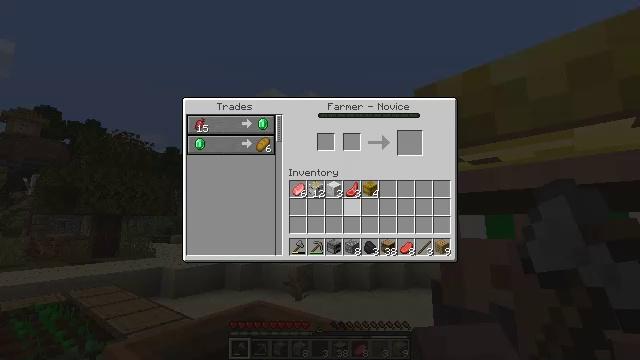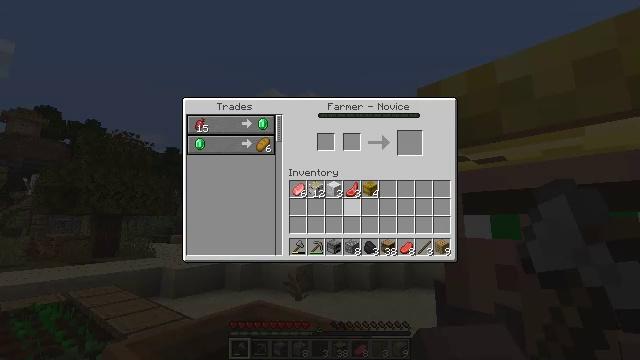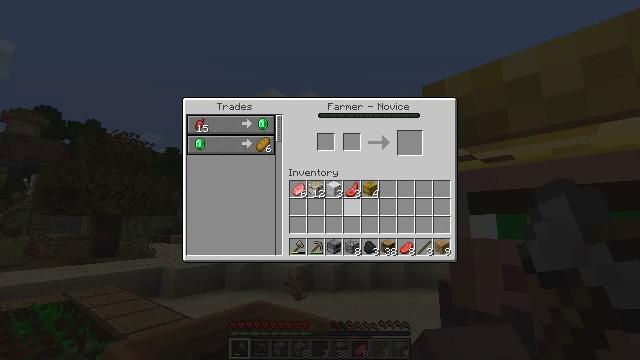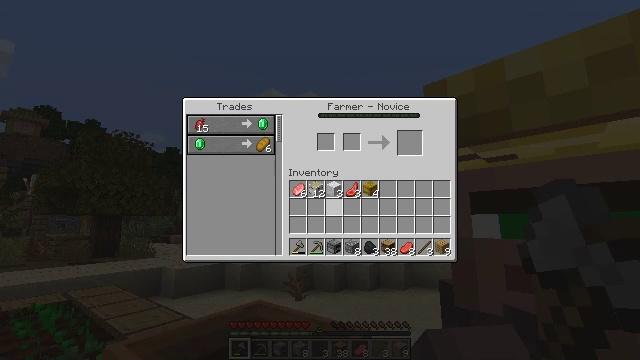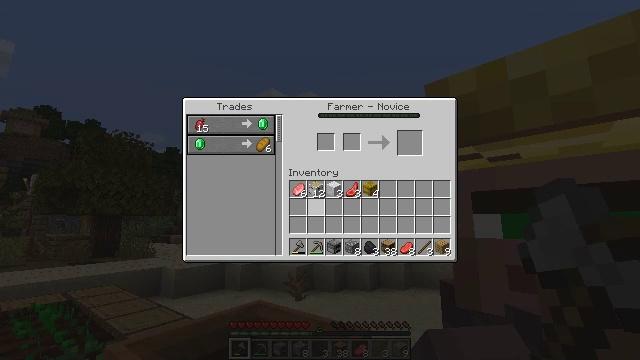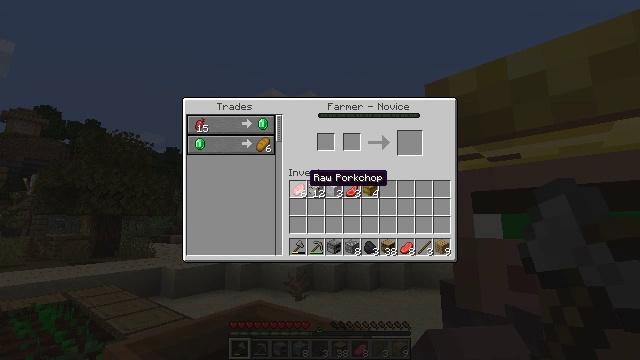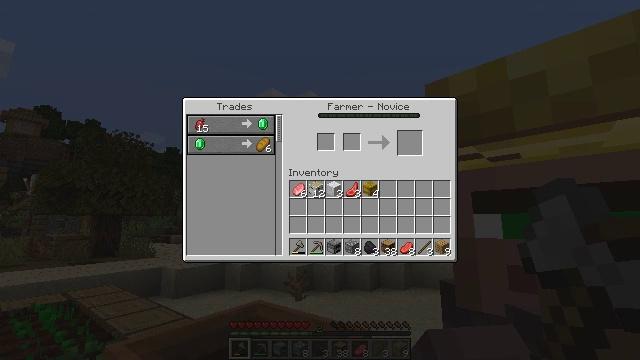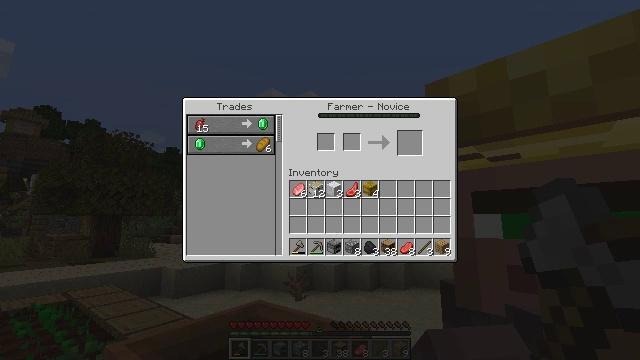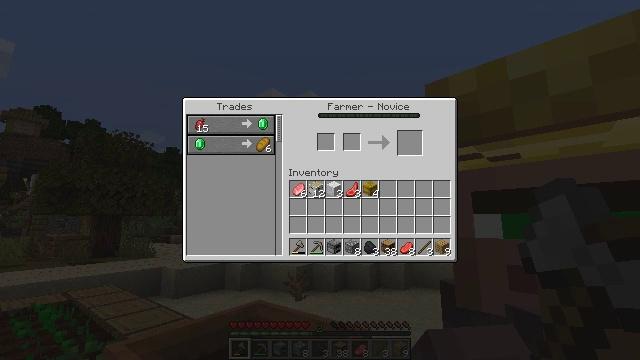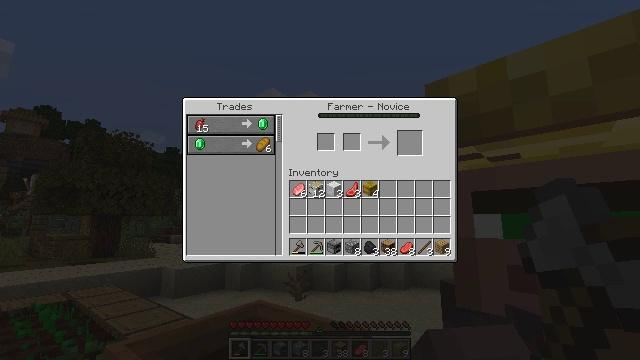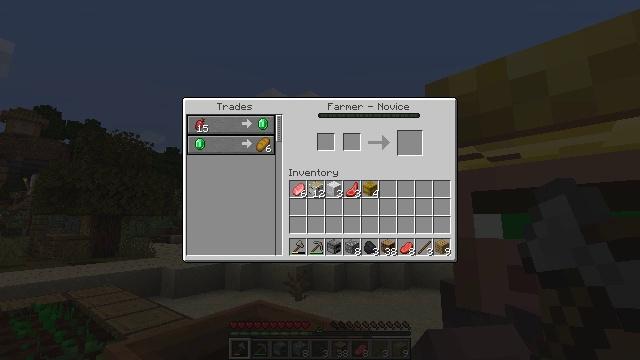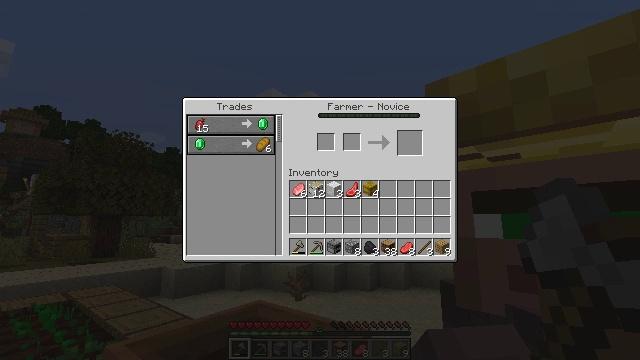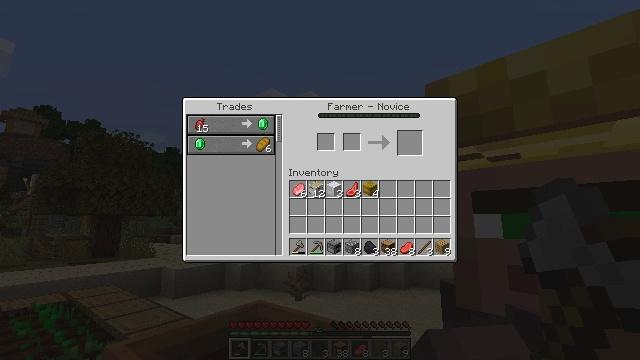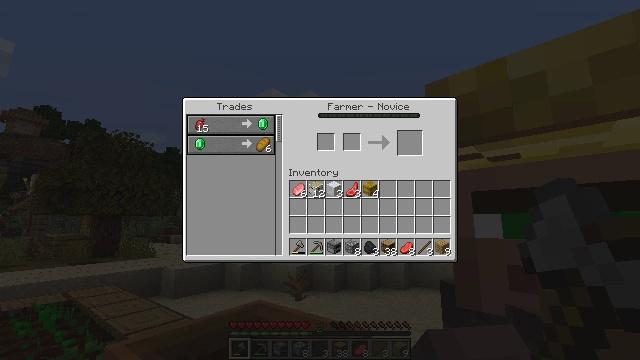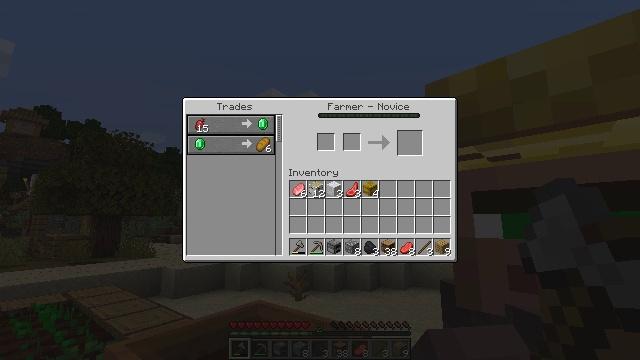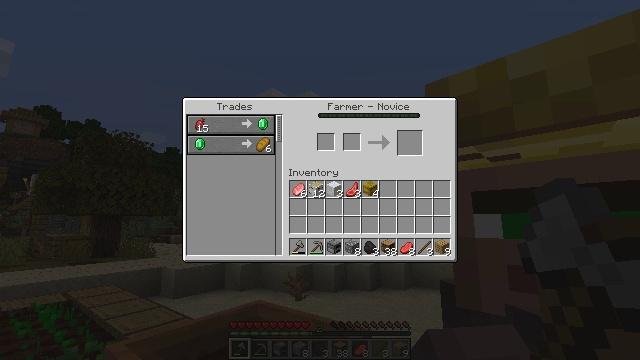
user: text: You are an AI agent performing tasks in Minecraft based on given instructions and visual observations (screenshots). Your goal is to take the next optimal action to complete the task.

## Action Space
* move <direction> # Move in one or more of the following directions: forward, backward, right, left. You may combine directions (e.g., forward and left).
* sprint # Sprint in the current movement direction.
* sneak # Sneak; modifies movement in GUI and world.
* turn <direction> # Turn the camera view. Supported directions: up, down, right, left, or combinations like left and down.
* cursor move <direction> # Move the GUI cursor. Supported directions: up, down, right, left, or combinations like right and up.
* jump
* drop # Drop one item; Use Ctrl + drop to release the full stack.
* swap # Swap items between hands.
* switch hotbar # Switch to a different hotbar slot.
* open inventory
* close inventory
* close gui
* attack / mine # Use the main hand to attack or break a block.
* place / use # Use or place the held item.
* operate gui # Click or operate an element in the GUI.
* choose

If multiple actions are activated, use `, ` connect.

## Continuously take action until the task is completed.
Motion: motion action
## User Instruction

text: Gather the composter from your farm.
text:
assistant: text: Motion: no_op
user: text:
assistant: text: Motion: no_op
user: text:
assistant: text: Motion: cursor move left
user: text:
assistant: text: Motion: cursor move left
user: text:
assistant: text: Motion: cursor move left and up
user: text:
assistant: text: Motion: cursor move up
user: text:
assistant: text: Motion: cursor move up
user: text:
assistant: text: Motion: cursor move up
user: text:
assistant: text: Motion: no_op
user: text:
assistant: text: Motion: cursor move up
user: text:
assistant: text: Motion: no_op
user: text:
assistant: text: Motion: no_op
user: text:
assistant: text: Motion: no_op
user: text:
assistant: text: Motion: no_op
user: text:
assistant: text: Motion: no_op
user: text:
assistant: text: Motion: cursor move right
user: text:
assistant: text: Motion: cursor move right
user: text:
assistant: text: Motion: cursor move right
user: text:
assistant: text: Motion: cursor move right
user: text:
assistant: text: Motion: cursor move right
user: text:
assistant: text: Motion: no_op
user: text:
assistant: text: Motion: cursor move left
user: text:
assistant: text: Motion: no_op
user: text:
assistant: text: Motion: no_op
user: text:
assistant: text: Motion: no_op
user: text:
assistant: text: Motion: no_op
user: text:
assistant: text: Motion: cursor move left
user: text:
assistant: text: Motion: cursor move left
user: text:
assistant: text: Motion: cursor move left
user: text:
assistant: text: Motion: cursor move left